Interaction volume radius: 10 \u00c5
Interaction volume height: 45 \u00c5
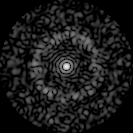
Disorder parameter: 0.8273